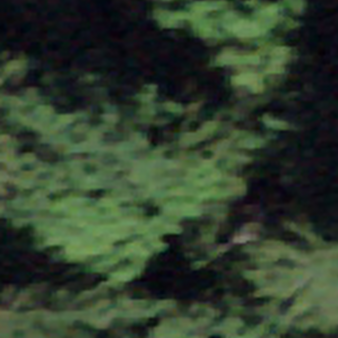
Label: other